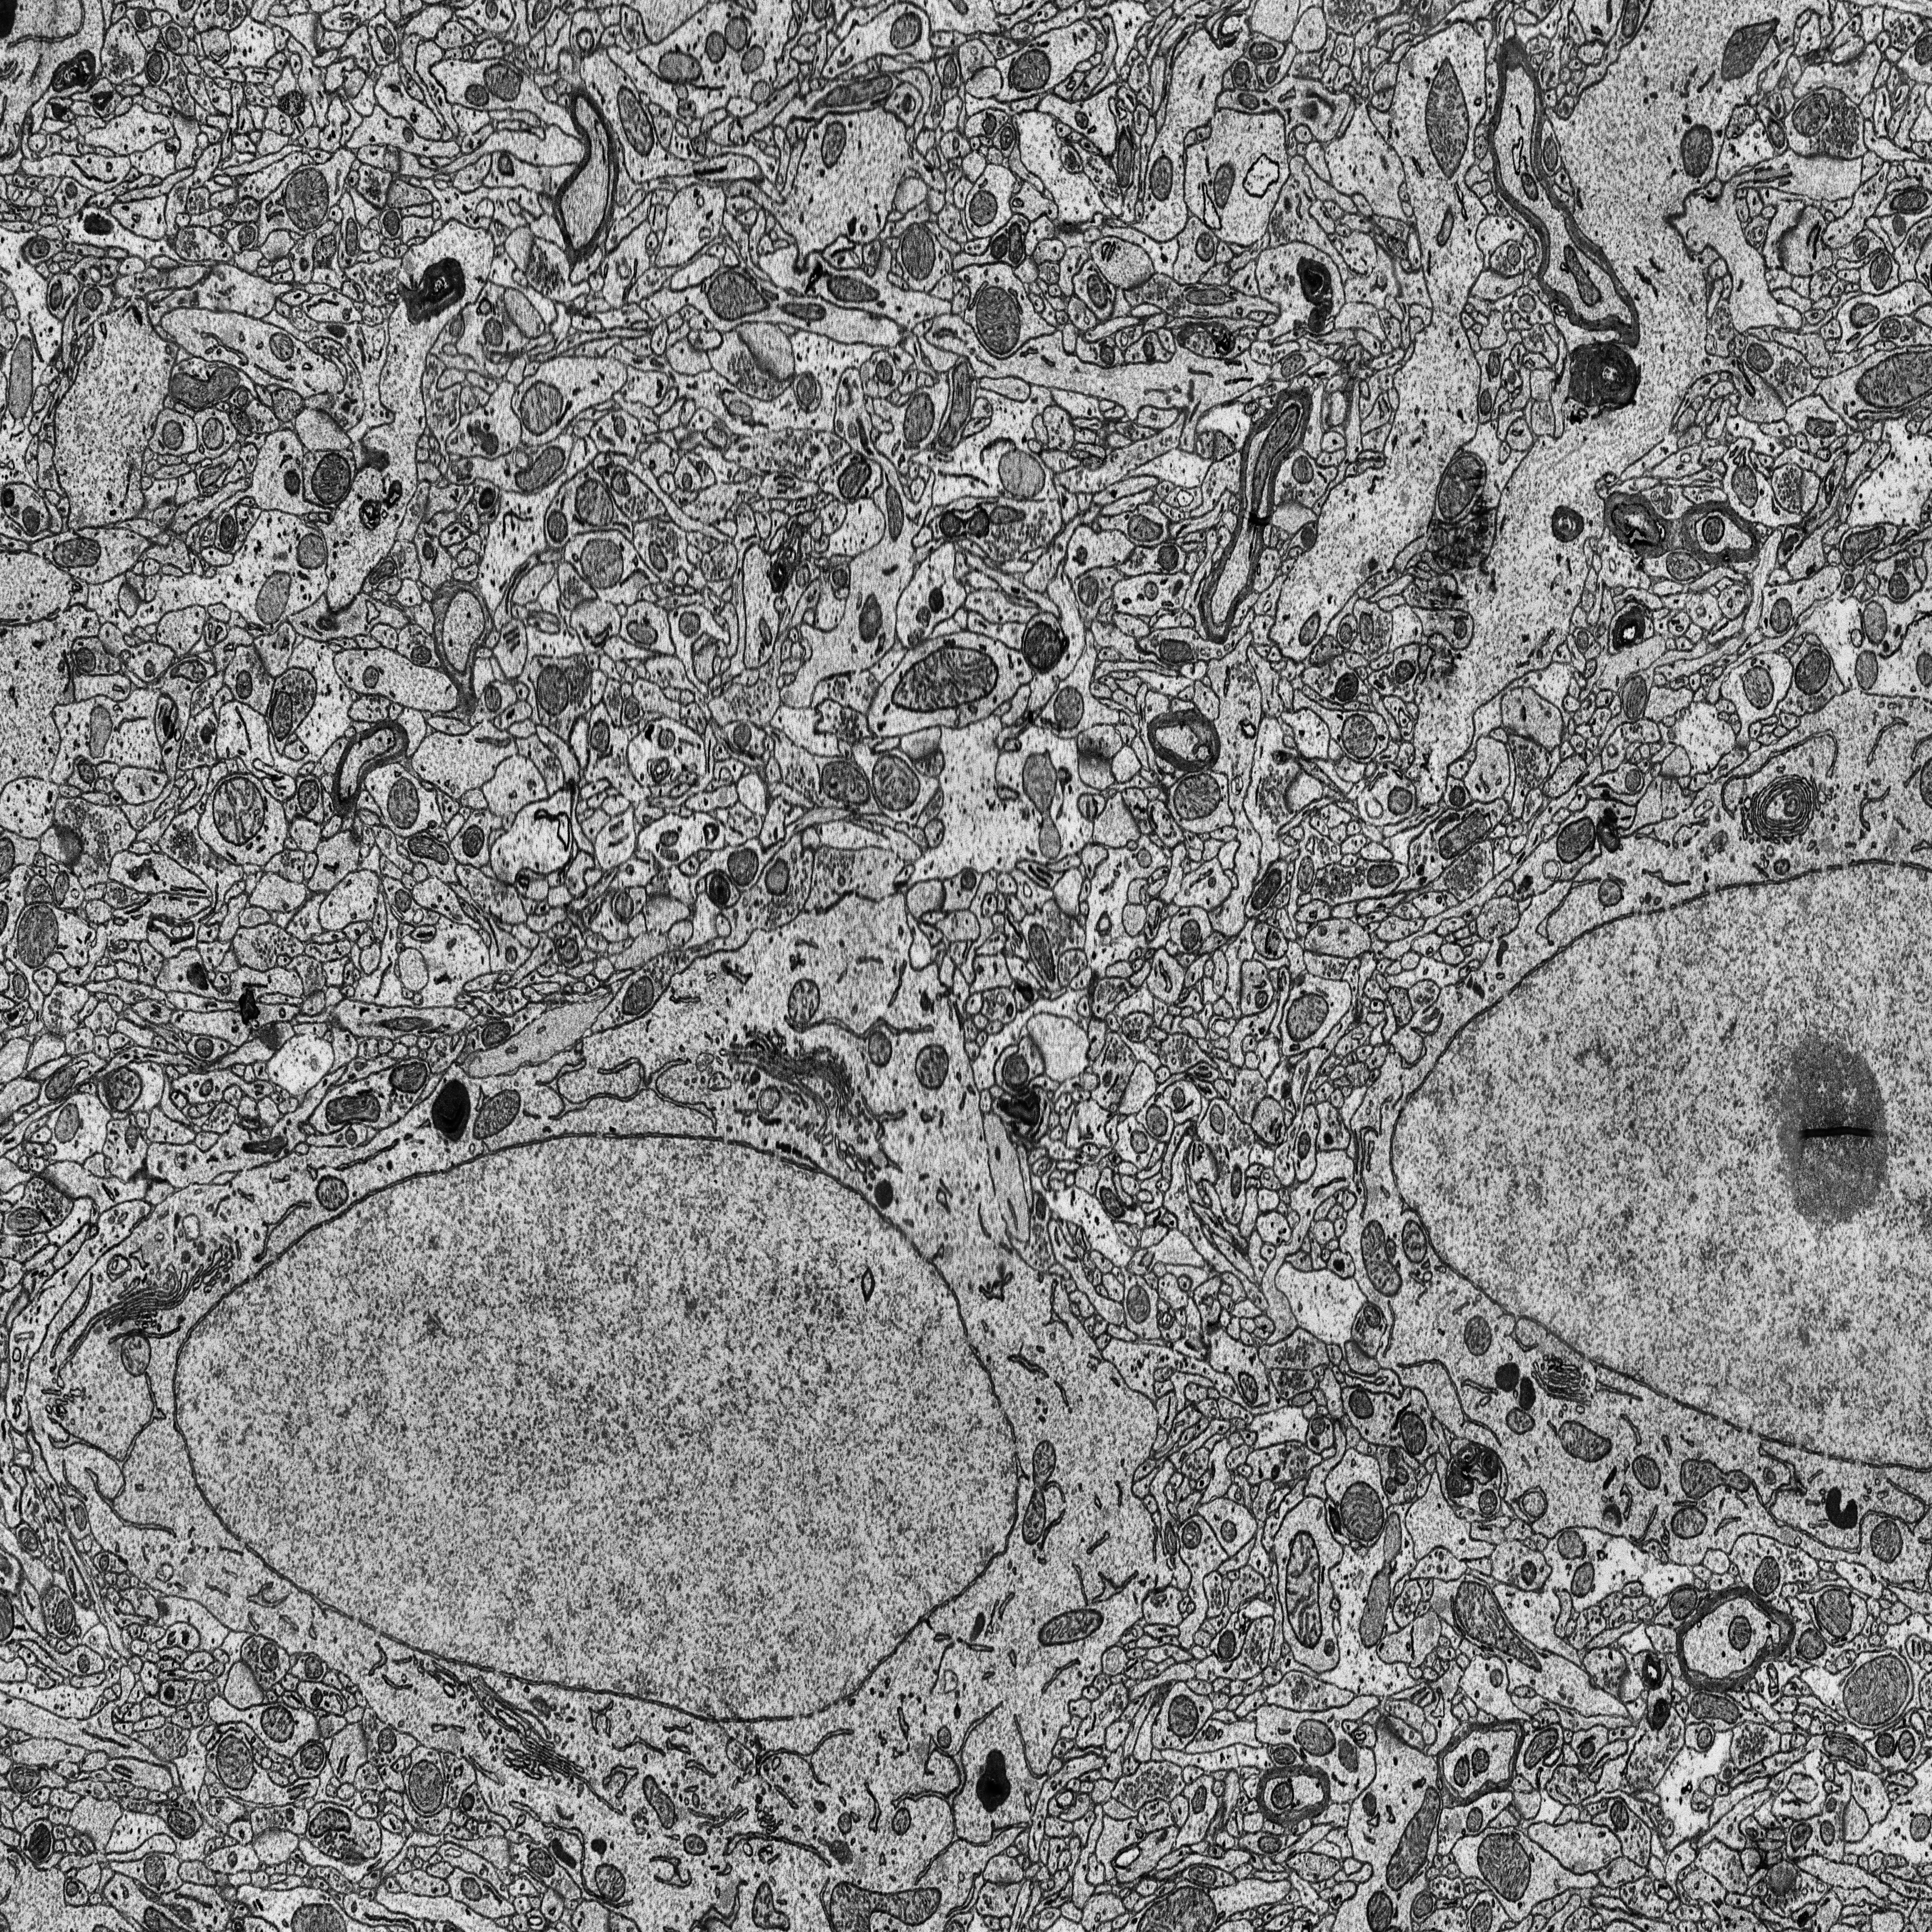
Electron microscopy slice of rat cortex tissue
Slice depth (z): 325
Mitochondria instances in slice: 359